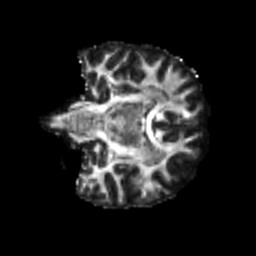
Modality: FA
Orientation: coronal
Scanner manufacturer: siemens
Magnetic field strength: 3 T
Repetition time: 4 s
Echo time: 0.0594 s